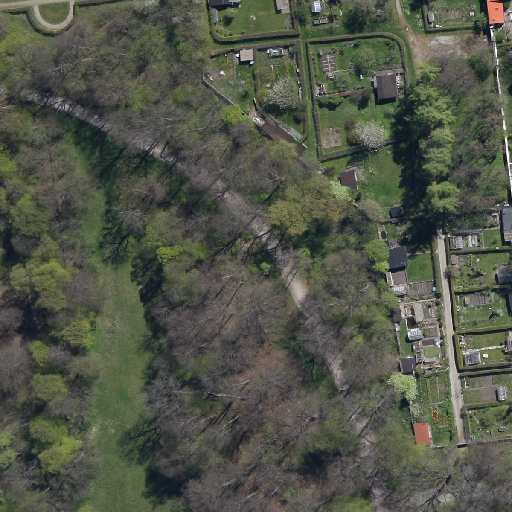
Referring expression: sidewalk along with tree